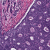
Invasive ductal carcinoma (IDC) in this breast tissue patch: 0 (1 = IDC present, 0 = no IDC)